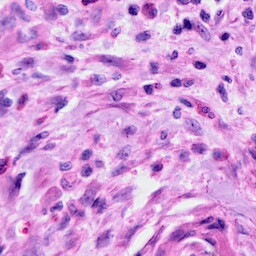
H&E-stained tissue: Cervix